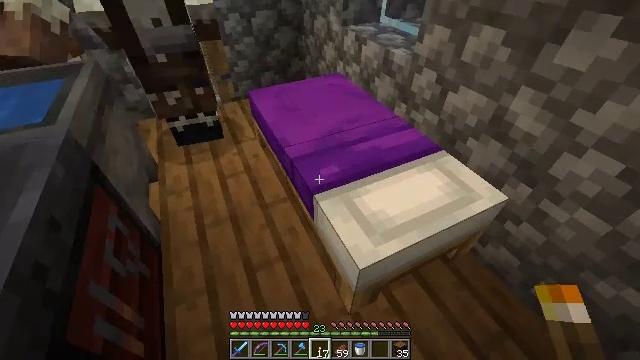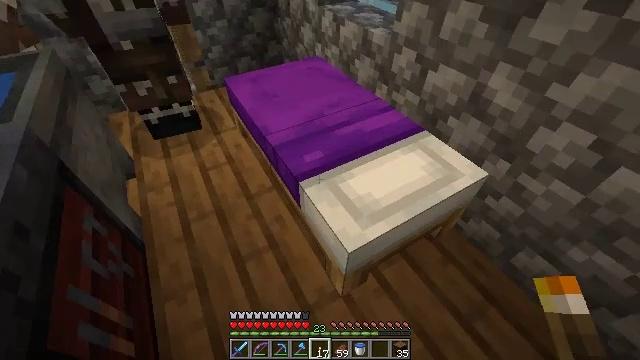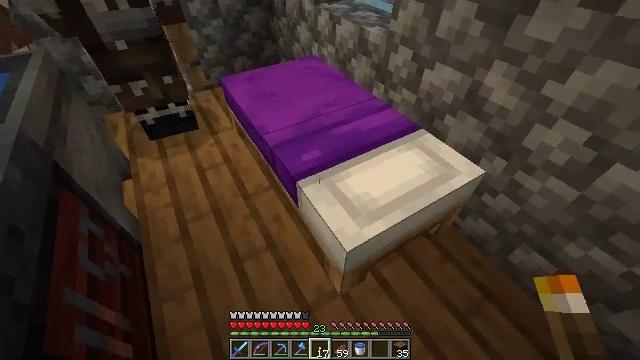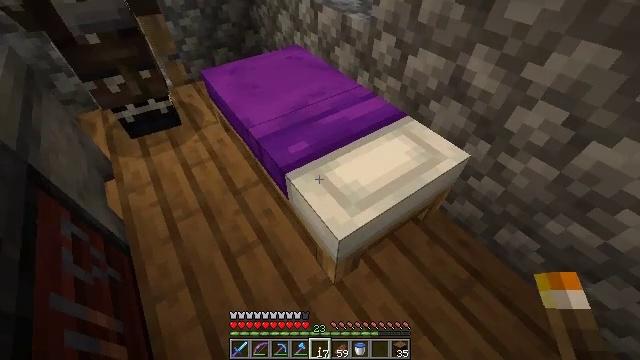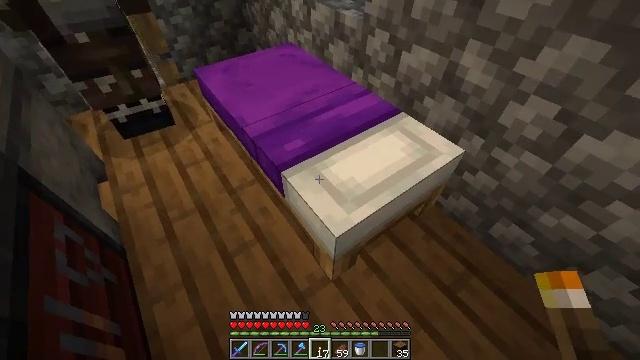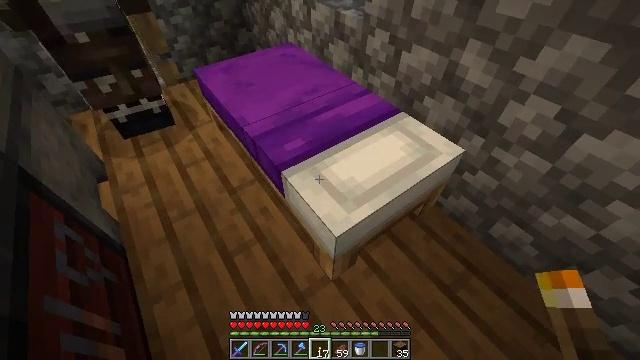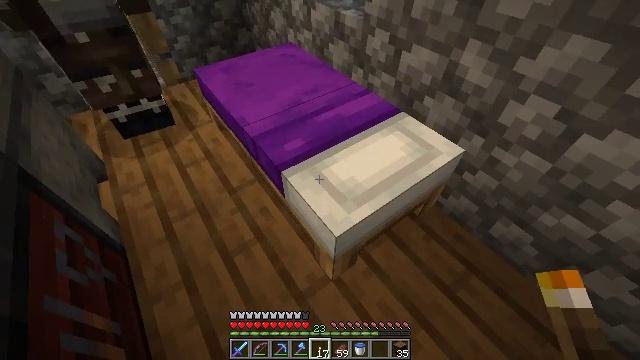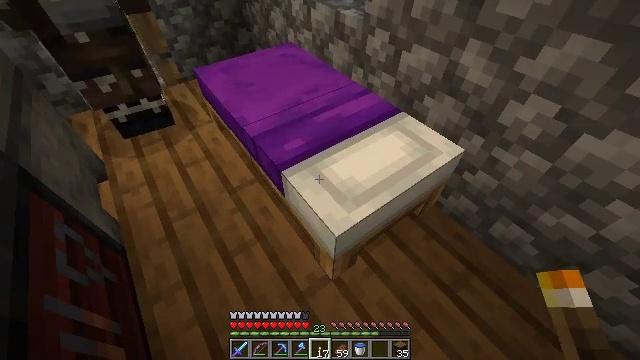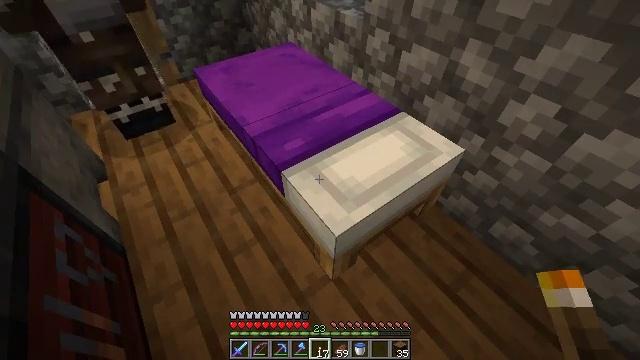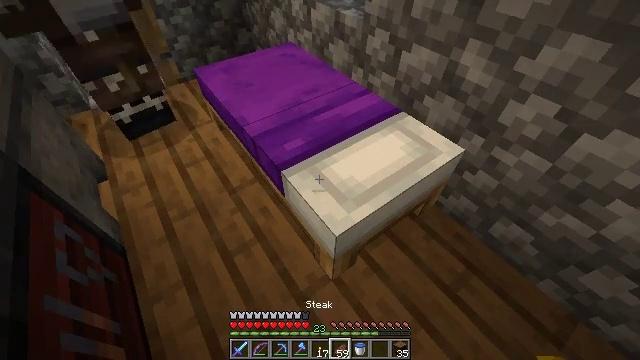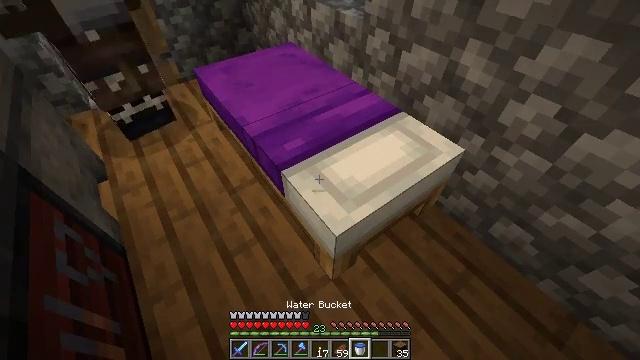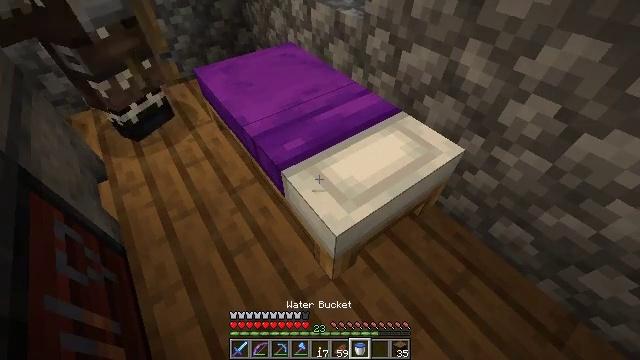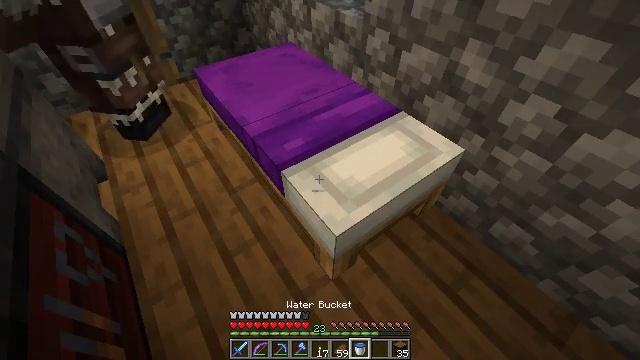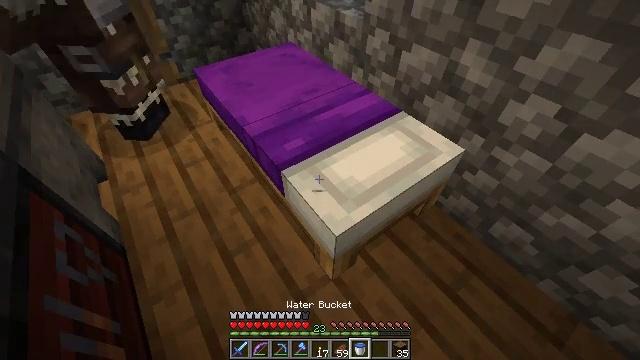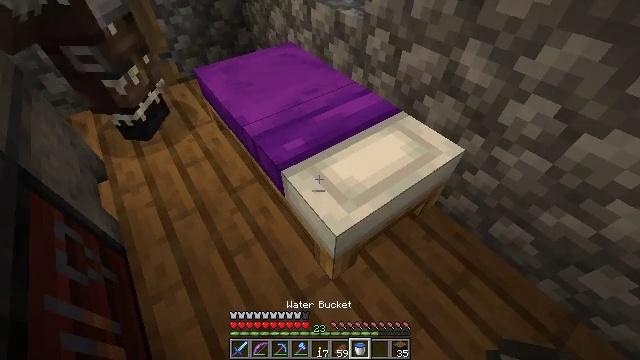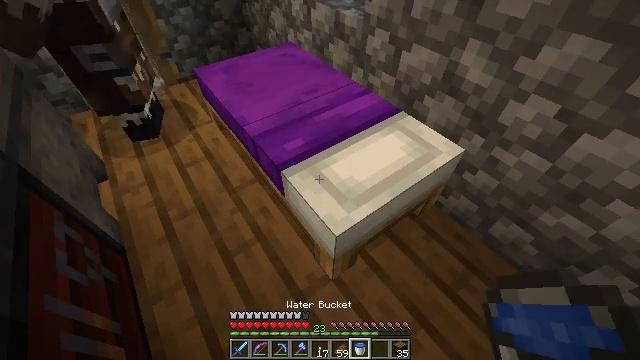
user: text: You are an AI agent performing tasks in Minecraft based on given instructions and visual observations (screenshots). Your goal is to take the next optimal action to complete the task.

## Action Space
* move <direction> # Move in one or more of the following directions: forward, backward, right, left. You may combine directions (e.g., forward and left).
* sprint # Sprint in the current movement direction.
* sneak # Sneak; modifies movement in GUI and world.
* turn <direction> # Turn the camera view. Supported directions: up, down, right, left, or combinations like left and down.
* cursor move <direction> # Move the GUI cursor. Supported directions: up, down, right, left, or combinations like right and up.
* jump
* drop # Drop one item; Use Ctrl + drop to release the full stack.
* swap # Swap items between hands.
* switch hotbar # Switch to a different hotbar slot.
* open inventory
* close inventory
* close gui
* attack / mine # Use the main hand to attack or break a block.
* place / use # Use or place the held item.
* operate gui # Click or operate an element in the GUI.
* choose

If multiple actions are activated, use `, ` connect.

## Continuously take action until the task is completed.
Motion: motion action
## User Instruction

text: Take down the purple bed.
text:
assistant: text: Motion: turn right and down
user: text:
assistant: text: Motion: no_op
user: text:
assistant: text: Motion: turn right and down
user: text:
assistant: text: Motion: turn right
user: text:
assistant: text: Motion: no_op
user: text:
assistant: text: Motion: no_op
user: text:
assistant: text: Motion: no_op
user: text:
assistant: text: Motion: no_op
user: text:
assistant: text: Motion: no_op
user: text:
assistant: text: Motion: no_op
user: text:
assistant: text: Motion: no_op
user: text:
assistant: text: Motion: no_op
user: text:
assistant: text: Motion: no_op
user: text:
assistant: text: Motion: no_op
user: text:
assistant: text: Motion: no_op
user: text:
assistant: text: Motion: no_op
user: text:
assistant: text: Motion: no_op
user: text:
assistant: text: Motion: no_op
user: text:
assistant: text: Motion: no_op
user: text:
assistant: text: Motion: no_op
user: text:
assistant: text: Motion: no_op
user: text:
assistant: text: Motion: attack / mine
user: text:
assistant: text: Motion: attack / mine
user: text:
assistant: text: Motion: attack / mine
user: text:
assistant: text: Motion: attack / mine
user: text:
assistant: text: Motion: attack / mine
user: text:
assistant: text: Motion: attack / mine
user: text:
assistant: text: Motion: attack / mine
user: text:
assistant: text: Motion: attack / mine
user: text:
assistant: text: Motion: attack / mine